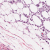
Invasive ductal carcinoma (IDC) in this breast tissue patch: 0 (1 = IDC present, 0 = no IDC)